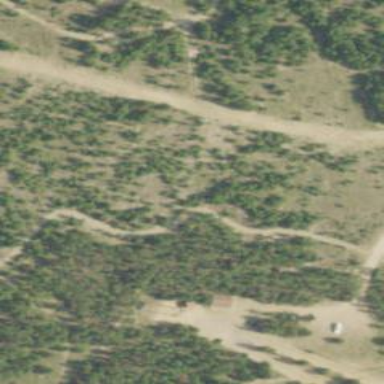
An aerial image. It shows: Backcountry skiing trail that has been groomed.